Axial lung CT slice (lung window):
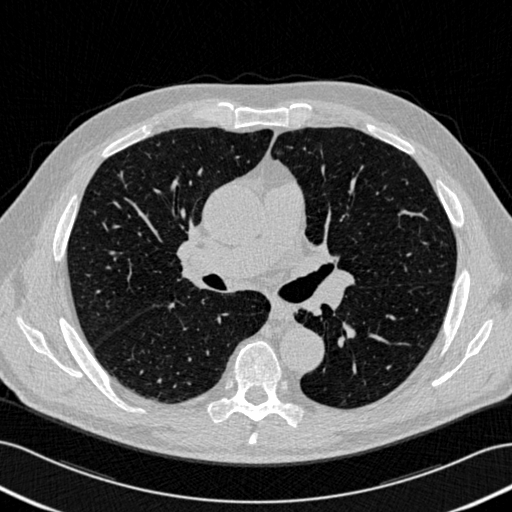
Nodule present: no